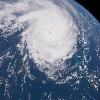
Label: cloud